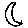
Label: moon